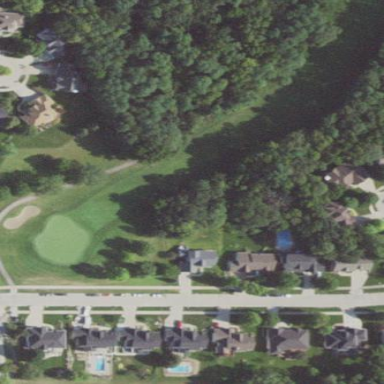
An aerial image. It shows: Golf rough area.